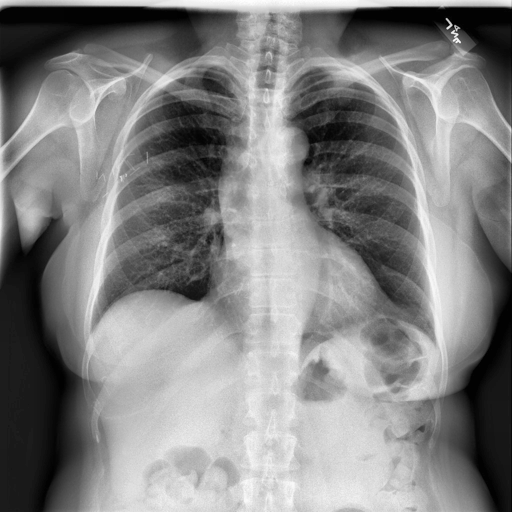
Finding: NORMAL